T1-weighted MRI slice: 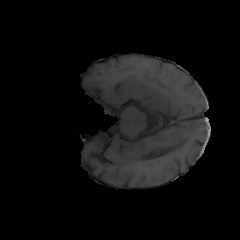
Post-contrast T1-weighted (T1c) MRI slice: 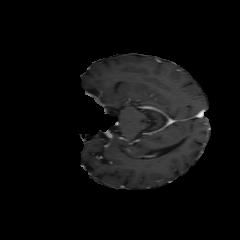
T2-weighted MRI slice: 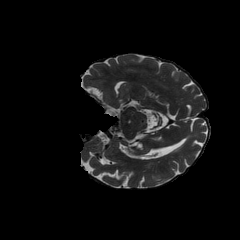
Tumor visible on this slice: no